Question: Good day, please advise why am I getting following exception. I'm EclipseLink beginner, I'm using jdk1.7.0_05, MySQL server 5.5.25a.
'''
Internal Exception: com.mysql.jdbc.exceptions.jdbc4.MySQLIntegrityConstraintViolationException: Cannot add or update a child row: a foreign key constraint fails ('stats'.'version', CONSTRAINT 'fk_version_activity1' FOREIGN KEY ('activity_id', 'activity_license_id') REFERENCES 'activity' ('id', 'license_id') ON DELETE NO ACTION ON UPDATE NO ACTION)
Error Code: 1452
Caused by: javax.persistence.PersistenceException: Exception [EclipseLink-4002] (Eclipse Persistence Services - 2.3.0.v20110604-r9504): org.eclipse.persistence.exceptions.DatabaseException
Internal Exception: com.mysql.jdbc.exceptions.jdbc4.MySQLIntegrityConstraintViolationException: Cannot add or update a child row: a foreign key constraint fails ('stats'.'version', CONSTRAINT 'fk_version_activity1' FOREIGN KEY ('activity_id', 'activity_license_id') REFERENCES 'activity' ('id', 'license_id') ON DELETE NO ACTION ON UPDATE NO ACTION)
Error Code: 1452
Call: INSERT INTO version (version, activity_id, product, activity_license_id) VALUES (?, ?, ?, ?)
bind => [4 parameters bound]
Query: InsertObjectQuery(cz.ryvo.stats.database.Version[ versionPK=cz.ryvo.stats.database.VersionPK[ product=AP, activityId=0, activityLicenseId=0 ] ])
at org.eclipse.persistence.internal.jpa.EntityManagerImpl.flush(EntityManagerImpl.java:786)
at cz.audatex.audaupdateloader.DatabaseHelper.registerActivity(DatabaseHelper.java:104)
... 3 more
'''
Table License looks like this:
'''
CREATE TABLE 'license' (
'id' int(11) NOT NULL AUTO_INCREMENT,
'license' varchar(20) NOT NULL,
'organisation_id' int(11) DEFAULT NULL,
'user_id' int(11) DEFAULT NULL,
PRIMARY KEY ('id'),
UNIQUE KEY 'license_UNIQUE' ('license'),
KEY 'fk_license_user1' ('user_id'),
KEY 'fk_license_organisation1' ('organisation_id'),
CONSTRAINT 'fk_license_organisation1' FOREIGN KEY ('organisation_id') REFERENCES 'organisation' ('id') ON DELETE NO ACTION ON UPDATE NO ACTION,
CONSTRAINT 'fk_license_user1' FOREIGN KEY ('user_id') REFERENCES 'user' ('id') ON DELETE NO ACTION ON UPDATE NO ACTION
) ENGINE=InnoDB AUTO_INCREMENT=7 DEFAULT CHARSET=latin1;
'''
Table Activity:
'''
CREATE TABLE 'activity' (
'id' int(11) NOT NULL AUTO_INCREMENT,
'license_id' int(11) NOT NULL,
'time' datetime NOT NULL,
'type' char(1) NOT NULL,
'result' int(1) DEFAULT NULL,
PRIMARY KEY ('id','license_id'),
UNIQUE KEY 'activity_UQ01' ('license_id','time','type'),
KEY 'fk_activity_license1' ('license_id'),
CONSTRAINT 'fk_activity_license1' FOREIGN KEY ('license_id') REFERENCES 'license' ('id') ON DELETE CASCADE ON UPDATE NO ACTION
) ENGINE=InnoDB AUTO_INCREMENT=5 DEFAULT CHARSET=latin1;
'''
And table Versions:
'''
CREATE TABLE 'version' (
'product' varchar(45) NOT NULL,
'activity_id' int(11) NOT NULL,
'activity_license_id' int(11) NOT NULL,
'version' varchar(45) DEFAULT NULL,
PRIMARY KEY ('product','activity_id','activity_license_id'),
KEY 'fk_version_activity1' ('activity_id','activity_license_id'),
CONSTRAINT 'fk_version_activity1' FOREIGN KEY ('activity_id', 'activity_license_id') REFERENCES 'activity' ('id', 'license_id') ON DELETE NO ACTION ON UPDATE NO ACTION
) ENGINE=InnoDB DEFAULT CHARSET=latin1;
'''
My classes I generated in NetBeans using New->Entity Classes from database look like this:
Class Version:
'''
@Entity
@Table(name = "version")
@XmlRootElement
public class Version implements Serializable {
private static final long serialVersionUID = 1L;
@EmbeddedId
protected VersionPK versionPK;
@Column(name = "version")
private String version;
@JoinColumns({
@JoinColumn(name = "activity_id", referencedColumnName = "id", insertable = false, updatable = false),
@JoinColumn(name = "activity_license_id", referencedColumnName = "license_id", insertable = false, updatable = false)})
@ManyToOne(optional = false, fetch = FetchType.LAZY)
private Activity activity;
...
'''
Class VersionPK:
'''
@Embeddable
public class VersionPK implements Serializable {
@Basic(optional = false)
@Column(name = "product")
private String product;
@Basic(optional = false)
@Column(name = "activity_id")
private int activityId;
@Basic(optional = false)
@Column(name = "activity_license_id")
private int activityLicenseId;
...
'''
I'm gettin the exception when I execute following code:
'''
...
ActivityPK apk = new ActivityPK();
apk.setLicenseId(activity.getLicense().getId());
activity.setActivityPK(apk);
em.persist(activity);
em.flush(); <- Here the exception is thrown
...
'''
I suspect it is because activity does not have ID assigned yet and VerionPK uses this ID. Am I right? What is the proper way to persist such data? Should I persist version collection separately after persisting activity with version collection set to null?
Many thanks in advance. Vojtech

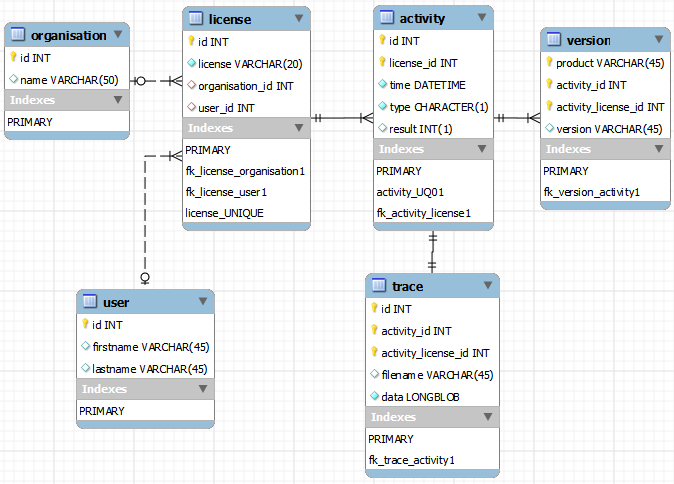
Answer: Check out JPA 2.0's derived Ids. You can mark the relationship as the ID, or specify that the relationship the id field using maps Id instead of having to manually set the value yourself. This takes care of the problem when creating a new tree and the root entity uses sequencing - the ids aren't available to the children to use as foreign keys until the root is persisted.
Otherwise, the root entity needs to be persisted and flushed so that an Id is assigned. In this case, the Activity entity needs primary key values before you can try and persist a new Version object that reference it since you must manually set all the version.versionpk values.